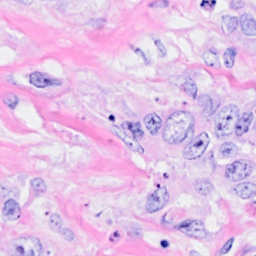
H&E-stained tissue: Breast